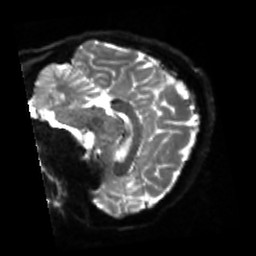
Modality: sbref
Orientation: sagittal
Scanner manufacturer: siemens
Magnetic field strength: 3 T
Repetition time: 4 s
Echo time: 0.0594 s